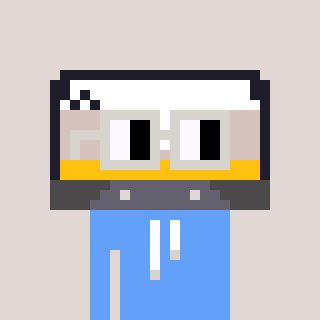
a pixel art character with square light gray glasses, a cassette tape-shaped head and a blue-colored body on a warm background